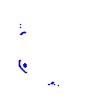
Particle: proton